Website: lowes
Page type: delivery-shipping
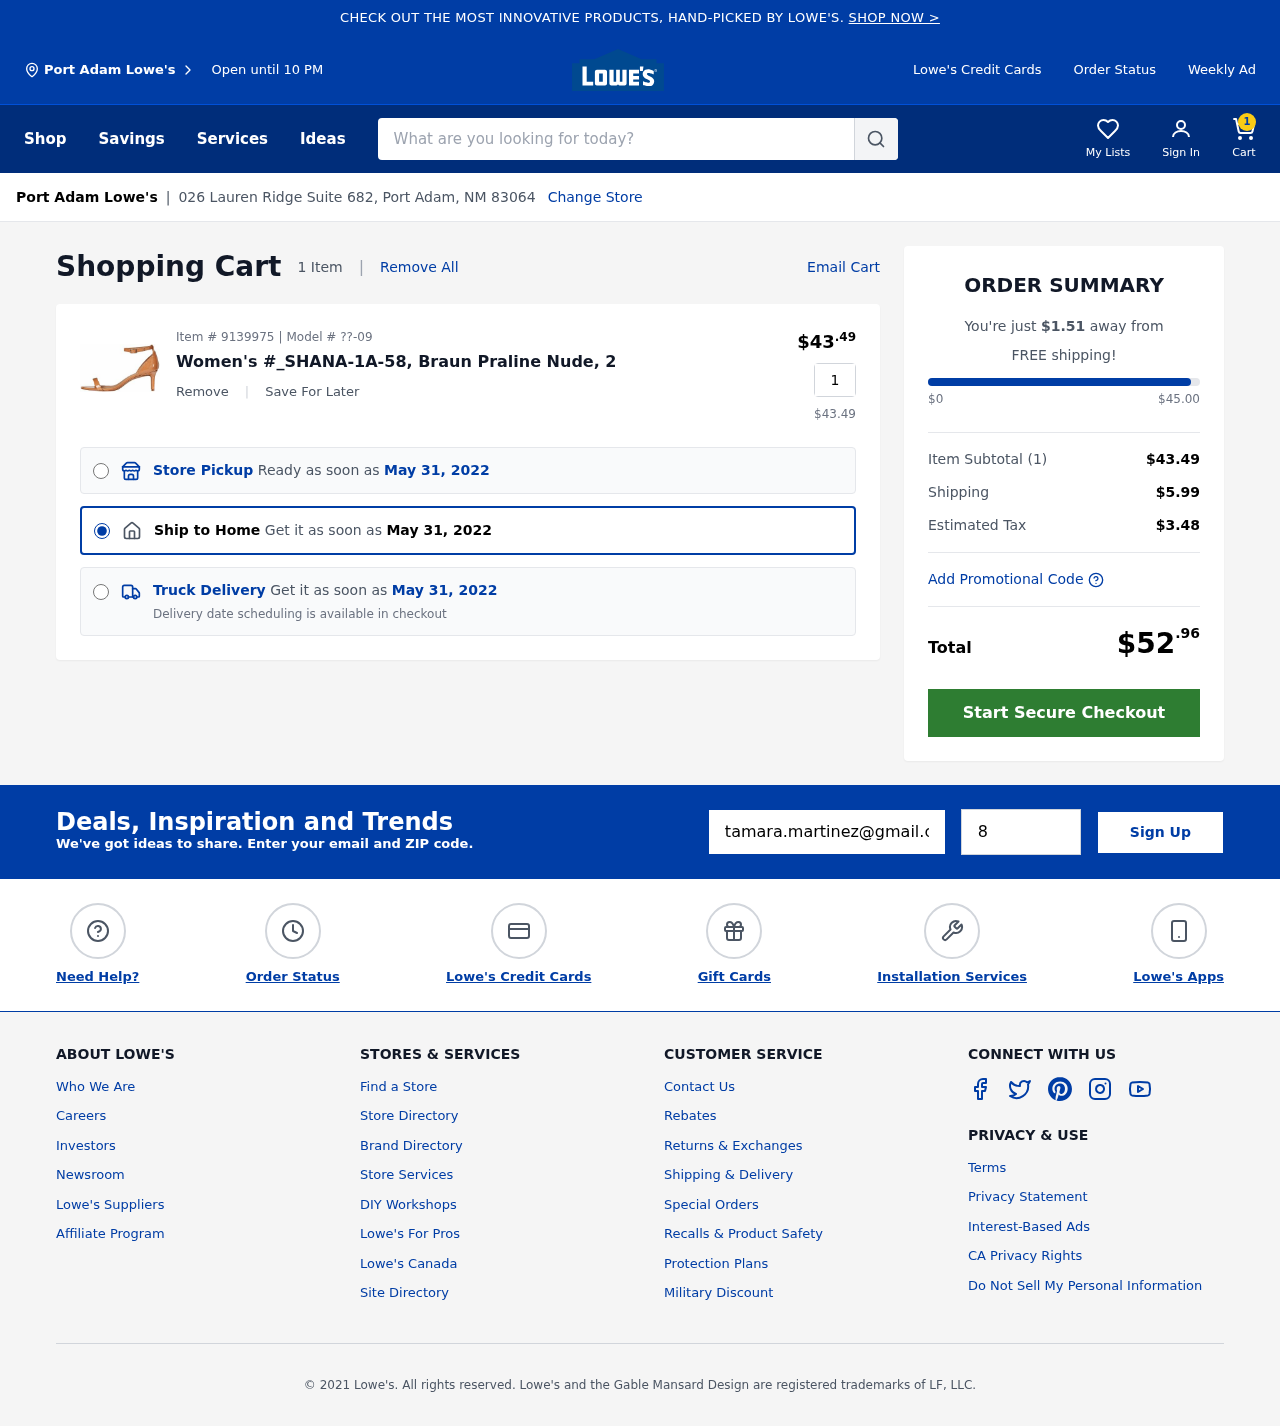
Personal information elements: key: PII_CITY
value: Port Adam
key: PII_EMAIL
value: tamara.martinez@gmail.com
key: PII_POSTCODE
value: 83064
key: PII_STREET
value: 026 Lauren Ridge Suite 682
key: PII_CITY2
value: Port Adam
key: PII_CITY_STATE_ZIP
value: Port Adam, NM 83064
Product elements: key: PRODUCT1_NAME
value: Women's #_SHANA-1A-58, Braun Praline Nude, 2
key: PRODUCT1_PRICE
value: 43.49
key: PRODUCT1_QUANTITY
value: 1
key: PRODUCT1_MODEL
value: ??-09
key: PRODUCT1_PRICE2
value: $43.49
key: PRODUCT1_ITEM_NUMBER
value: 9139975
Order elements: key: ORDER_NUM_ITEMS
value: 1
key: ORDER_DELIVERY_DATE
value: May 31, 2022
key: ORDER_DELIVERY_DATE2
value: May 31, 2022
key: ORDER_DELIVERY_DATE3
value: May 31, 2022
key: AMOUNT_TO_FREE_SHIPPING
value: $1.51
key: ORDER_SUBTOTAL
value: $43.49
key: ORDER_SHIPPING_COST
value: $5.99
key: ORDER_TAX
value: $3.48
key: ORDER_TOTAL
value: $52.96
Search elements: key: HEADER_SEARCH
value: What are you looking for today?